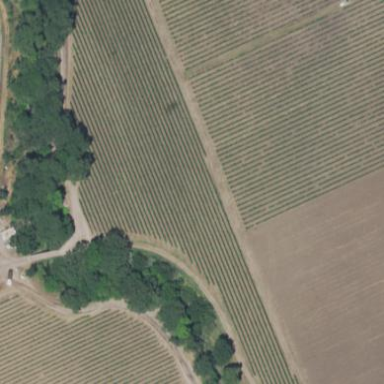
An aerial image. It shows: Vineyard growing grapes.